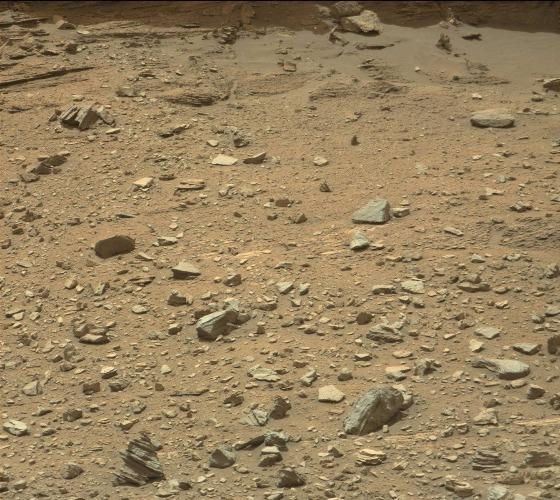
Terrain classes present: Gravel / Sand / Soil, Rock, Shadow